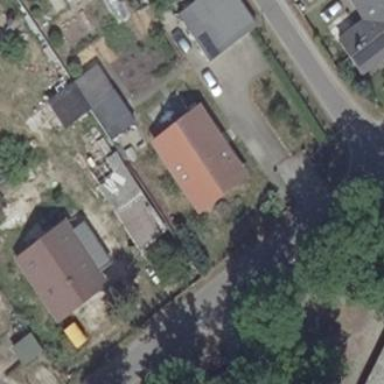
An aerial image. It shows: Residential building.